Question: So I am using the fonts this way
'''
<link href='http://fonts.googleapis.com/css?family=Fira+Sans:700|Open+Sans&text=1234567890ABCDEFGHIJKLMNOPQRSTUVWXYZabcdefghijklmnopqrstuvwxyz%20' rel='stylesheet' type='text/css' />
<style>h1, h2, h3 {font-family: 'Fira Sans', sans-serif; line-height:1.125em} </style>
'''
This is the result...

as how this can even happen? What am I doing wrong. The issue seems only on the home computer. Rest everywhere I checked its fine.
Home PC: Firefox, Windows 7 (In chrome the fonts are not displaying at all, its blank)
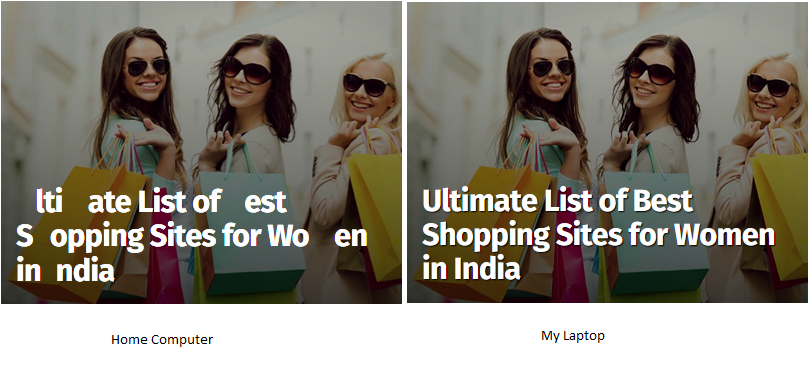
Answer: Try using Mozilla's CDN instead of Google's; the latter seems to be buggy with regards to the Fira Sans font.
Replace your 'googleapis.com' link with this one and it should work:
'<link href='https://code.cdn.mozilla.net/fonts/fira.css' rel='stylesheet' type='text/css' />'
You might have to still use Google's CDN for Open Sans, in addition to Mozilla's for Fira Sans, but Open Sans doesn't seem to have this issue as far as I am aware of.